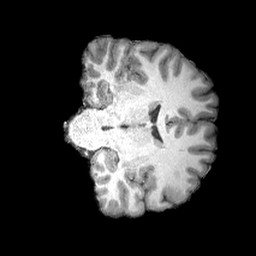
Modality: T1w
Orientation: coronal
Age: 18
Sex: female